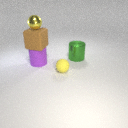
large purple rubber cylinder to the left of small yellow rubber sphere